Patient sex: M
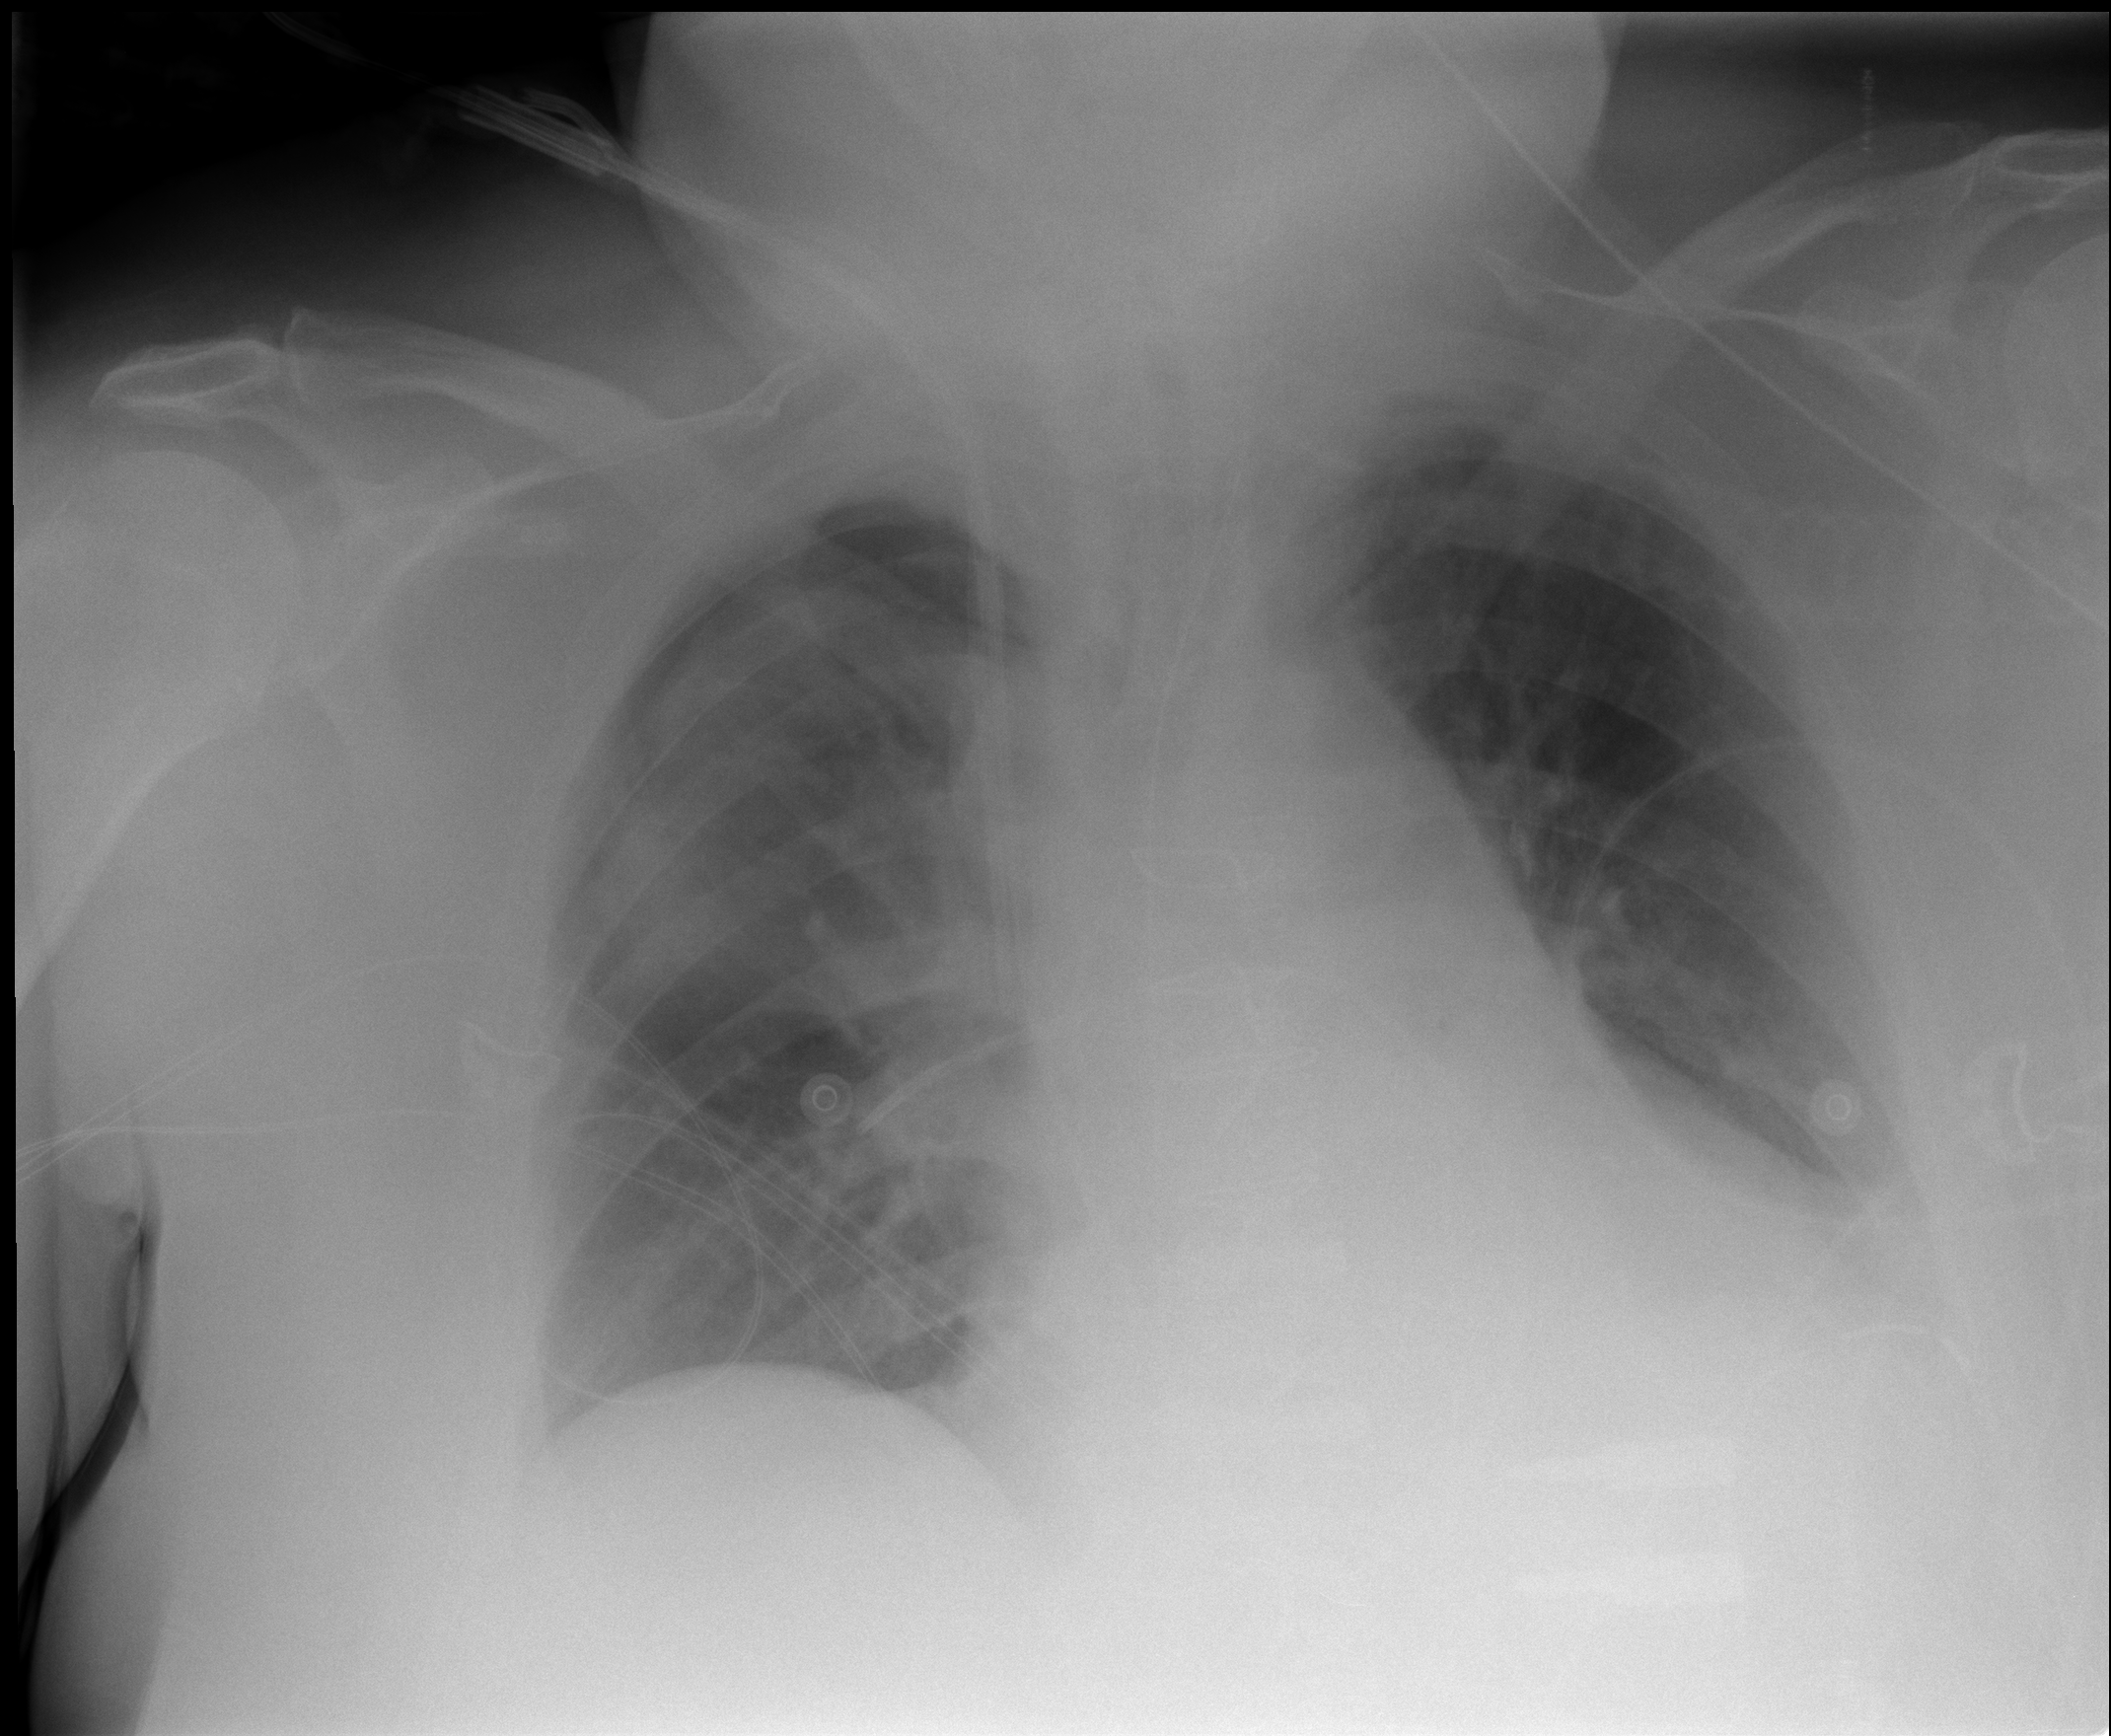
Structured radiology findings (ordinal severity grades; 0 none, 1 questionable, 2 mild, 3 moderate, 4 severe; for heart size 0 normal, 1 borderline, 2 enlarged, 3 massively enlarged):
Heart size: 2
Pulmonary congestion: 2
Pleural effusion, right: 0
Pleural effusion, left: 2
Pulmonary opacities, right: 0
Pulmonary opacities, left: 0
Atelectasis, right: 2
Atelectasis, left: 2